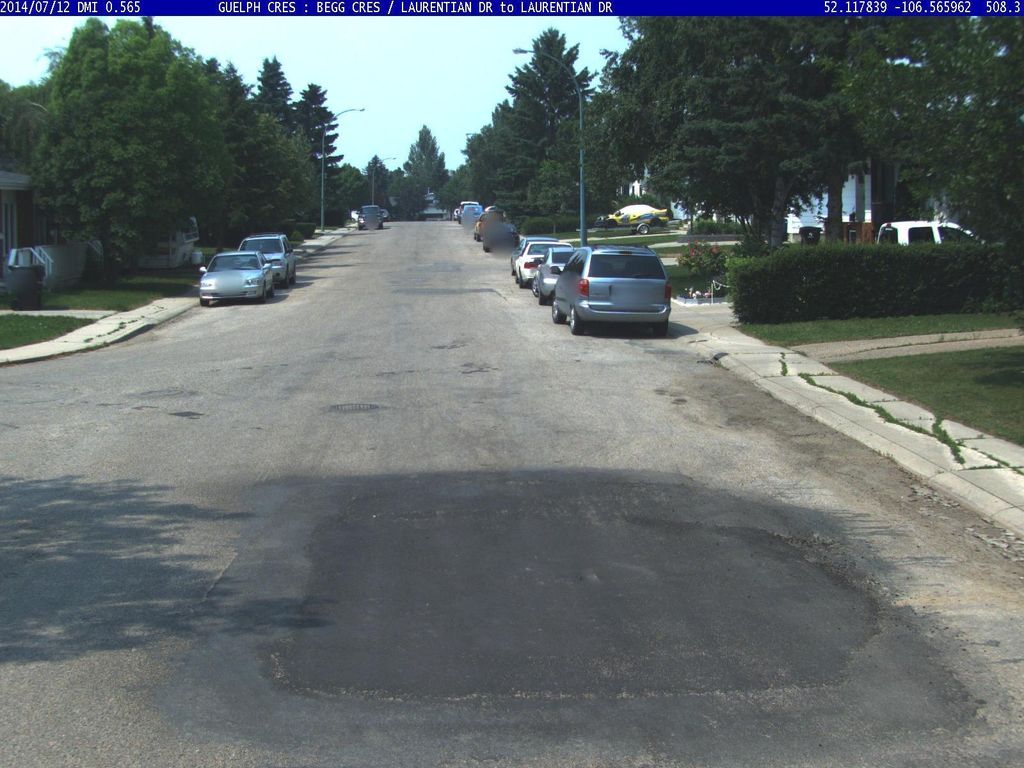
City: saskatoon